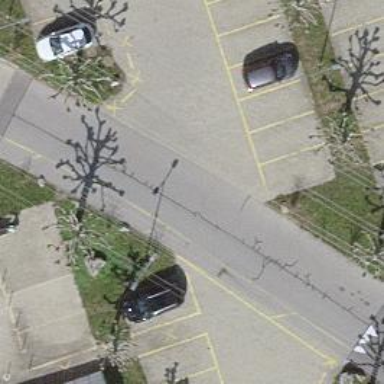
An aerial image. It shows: Paved parking aisle designated as service road.